Aerial crown-view tile of a tropical tree (Barro Colorado Island, Panama), acquired 20250818:
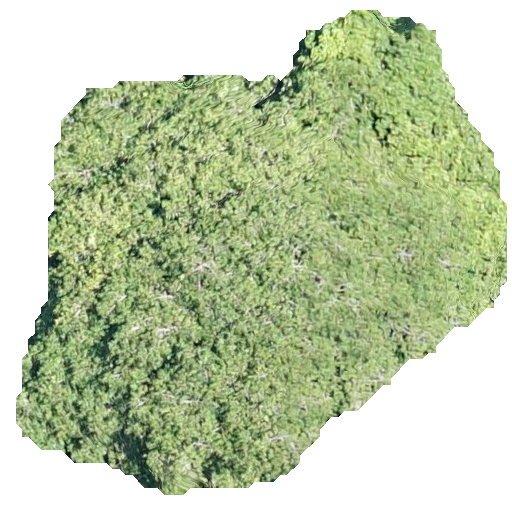
Species: Virola surinamensis
GBIF accepted scientific name: Virola surinamensis
Crown area: 236.215 m²